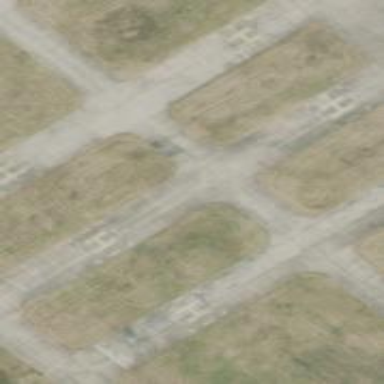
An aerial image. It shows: View of taxiway at the airport.